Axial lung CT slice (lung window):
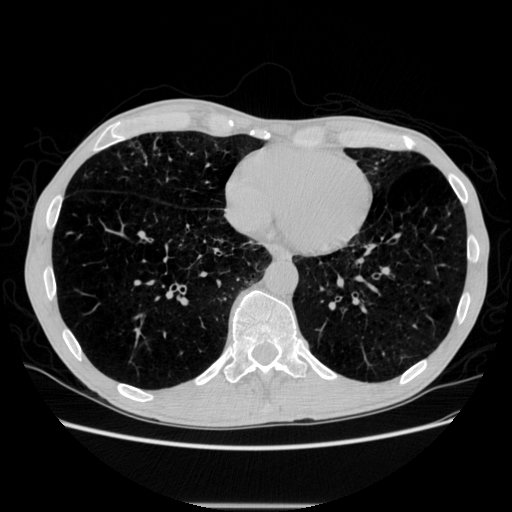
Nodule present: no